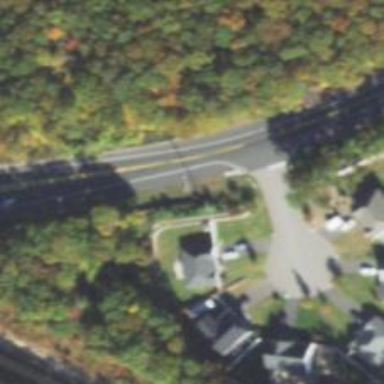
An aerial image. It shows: Secondary road with asphalt surface.